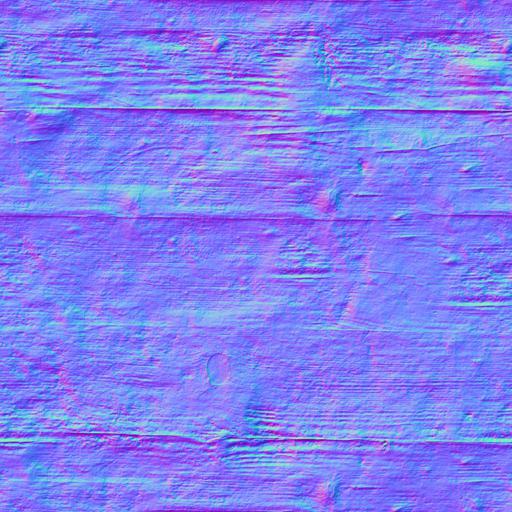
paint painted planks red rough wood wooden